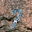
Label: 7